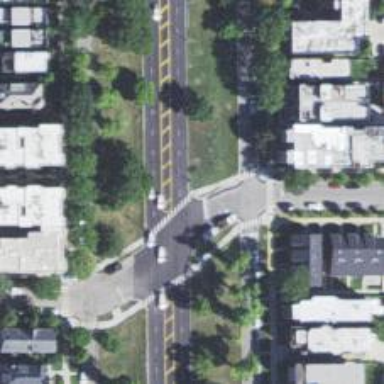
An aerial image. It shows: Footway located on traffic island.